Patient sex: M
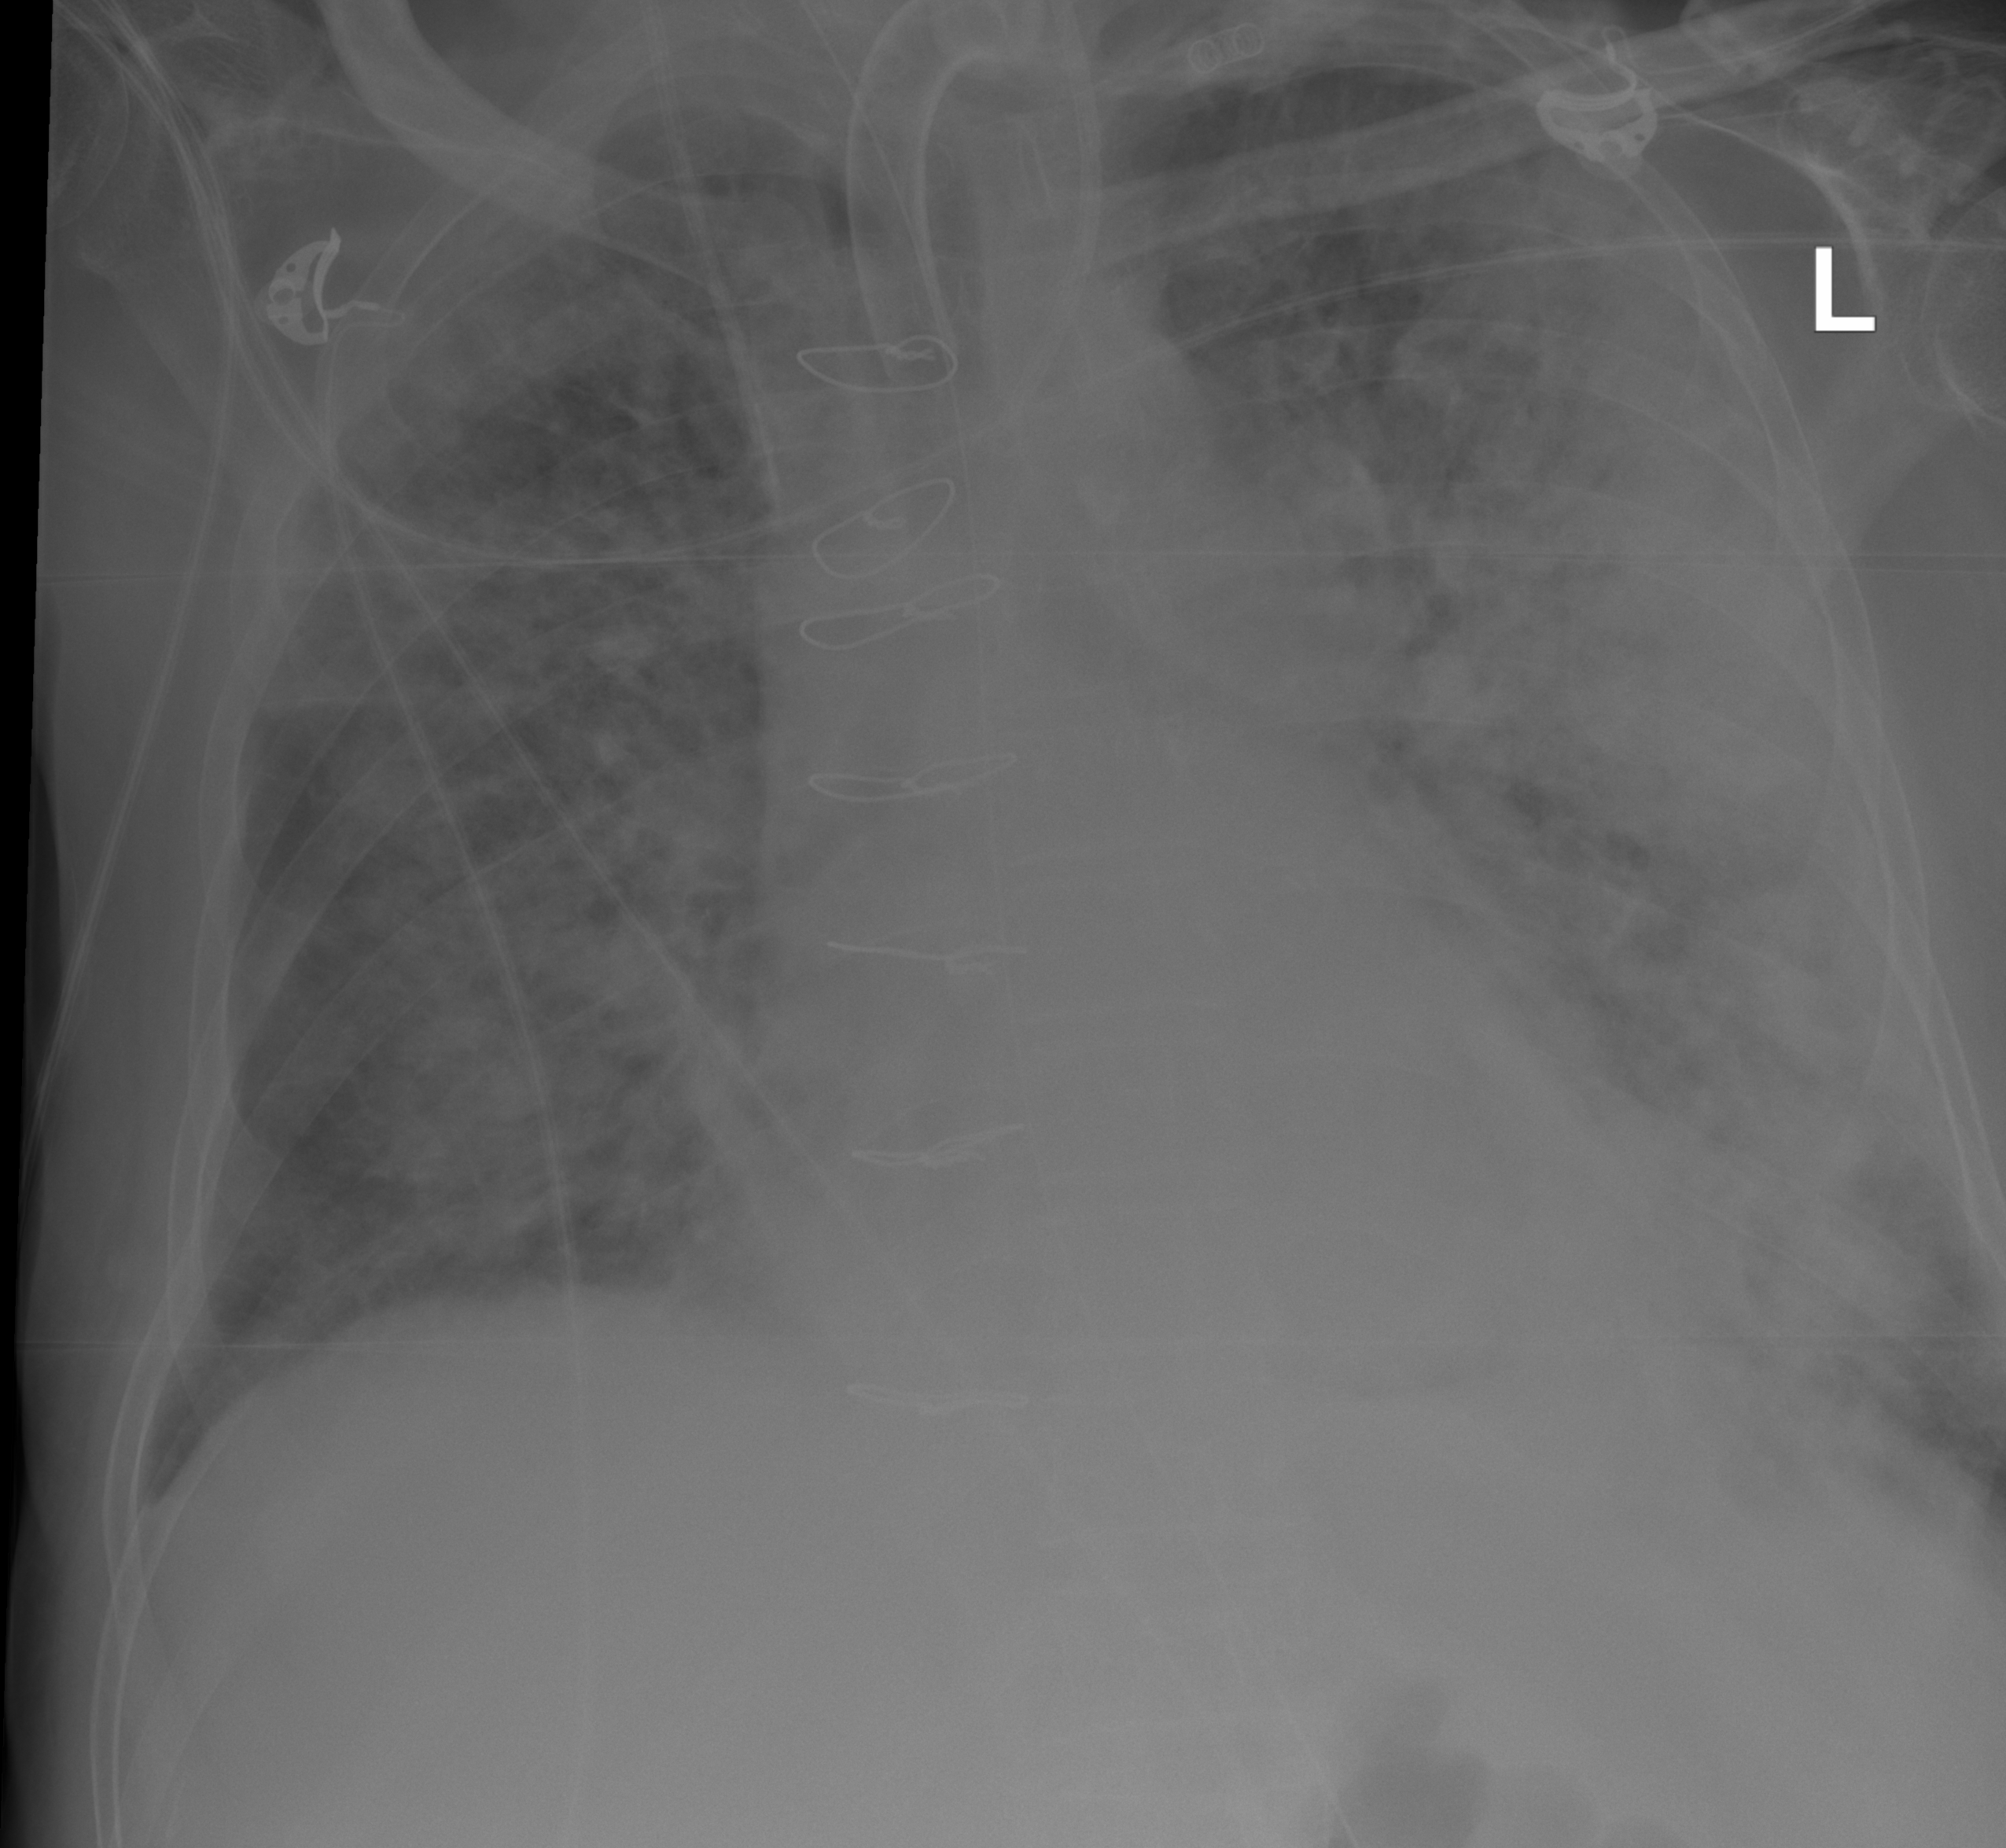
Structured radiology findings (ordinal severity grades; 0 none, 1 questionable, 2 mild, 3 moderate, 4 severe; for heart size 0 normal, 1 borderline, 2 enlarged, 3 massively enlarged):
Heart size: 1
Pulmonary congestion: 0
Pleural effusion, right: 0
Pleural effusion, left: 1
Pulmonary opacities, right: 3
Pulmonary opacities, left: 4
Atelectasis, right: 0
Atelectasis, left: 0